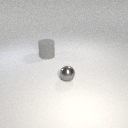
large gray rubber cylinder behind small gray metal sphere